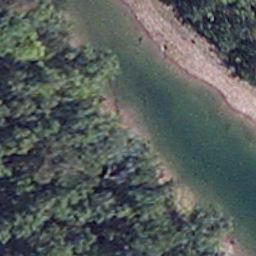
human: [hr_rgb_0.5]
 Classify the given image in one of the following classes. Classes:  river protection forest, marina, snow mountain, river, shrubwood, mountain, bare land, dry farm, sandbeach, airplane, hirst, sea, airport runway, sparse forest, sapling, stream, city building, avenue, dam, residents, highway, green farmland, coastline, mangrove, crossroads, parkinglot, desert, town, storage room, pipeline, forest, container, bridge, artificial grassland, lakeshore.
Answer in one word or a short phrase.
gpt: lakeshore